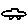
Label: car